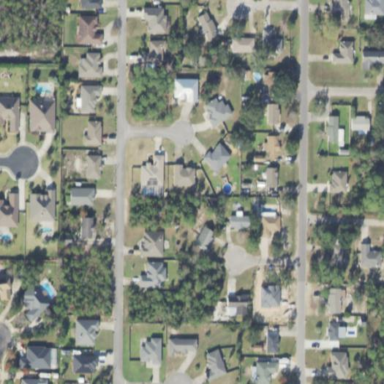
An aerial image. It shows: This residential area consists of single-family homes.